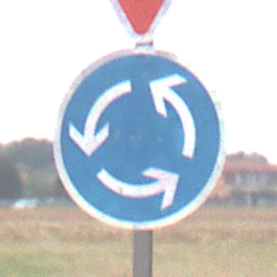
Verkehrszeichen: Kreisverkehr
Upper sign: VorfahrtGewaehren
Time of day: Midday
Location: Outdoor (Suburban)
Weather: Overcast
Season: NotSpecified
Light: Natural